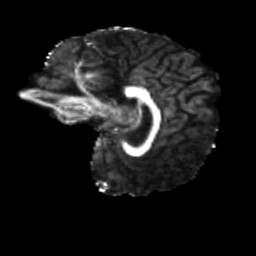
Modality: FA
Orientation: sagittal
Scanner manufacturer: siemens
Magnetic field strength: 3 T
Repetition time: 4 s
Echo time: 0.0594 s